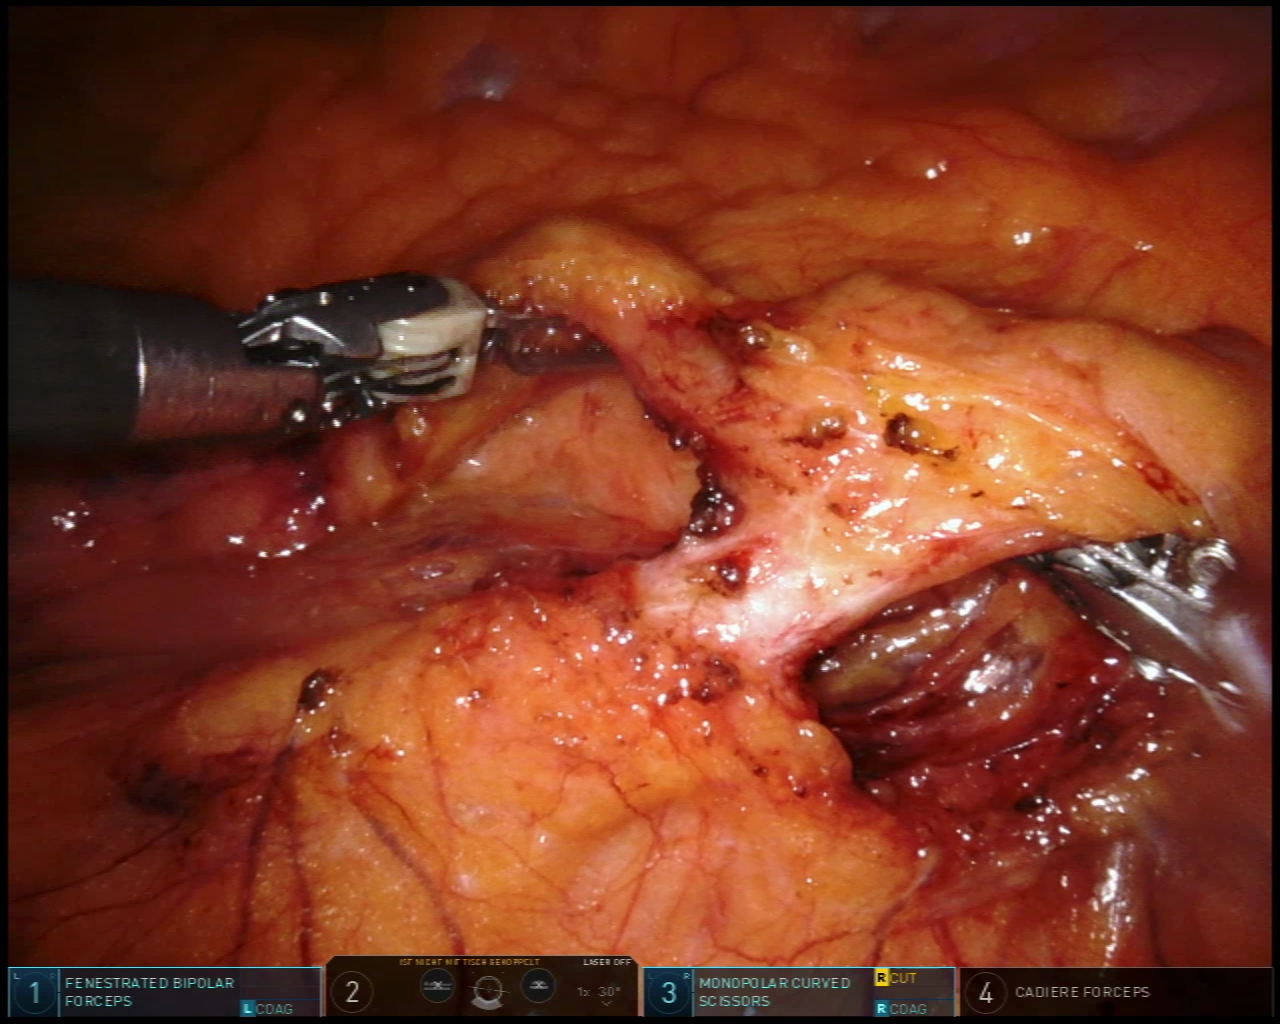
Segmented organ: inferior_mesenteric_artery
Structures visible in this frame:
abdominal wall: no
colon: yes
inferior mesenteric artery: yes
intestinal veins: no
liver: no
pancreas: no
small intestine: no
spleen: no
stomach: no
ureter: no
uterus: no
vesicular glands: no